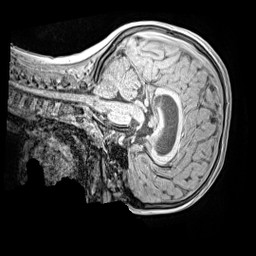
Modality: MP2RAGE
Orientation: sagittal
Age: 9
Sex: male
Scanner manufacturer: siemens
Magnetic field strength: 3 T
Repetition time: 4 s
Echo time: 0.00299 s